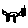
Label: cat